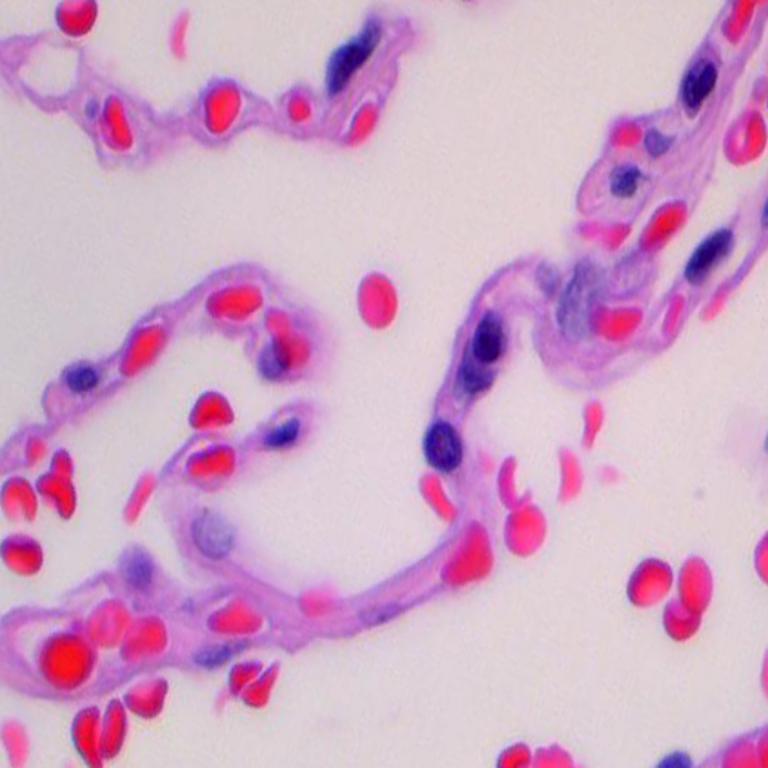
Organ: lung
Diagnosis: benign